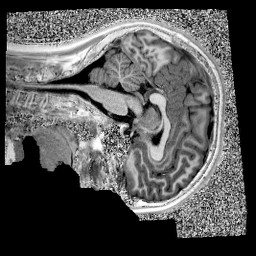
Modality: UNIT1
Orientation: sagittal
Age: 11
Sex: male
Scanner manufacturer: siemens
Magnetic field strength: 3 T
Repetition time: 4 s
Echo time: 0.00303 s